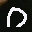
Label: 0